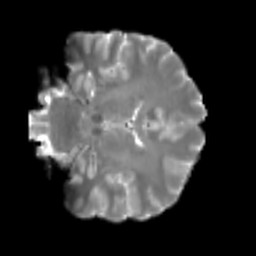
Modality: T2w
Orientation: coronal
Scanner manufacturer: siemens
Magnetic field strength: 3 T
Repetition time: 4 s
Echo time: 0.0594 s